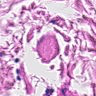
Metastatic tissue present: no